Question: I'm developing a project in MVC 3 (CRUD)... I want to create a reservation for a tennis court...

So, when I type a "Start time" ("heure de debut" in French) I want to increase the "FinishTime" ("heure de fin" in French) dynamically... If it's a simple match increase by 1:00 and if not by 2:00...
I'm beginner in MvC3 so I have no idea how to do that... Of course, I'm not request that you make my work but the right method to do that and if it's possible an example...
'''
@using (Html.BeginForm()) {
@Html.ValidationSummary(true)
<fieldset>
<legend>Reservation</legend>
<div class="editor-label">
@Html.LabelFor(model => model.Date)
</div>
<div class="editor-field">
@Html.EditorFor(model => model.Date)
@Html.ValidationMessageFor(model => model.Date)
</div>
<div class="editor-label">
@Html.LabelFor(model => model.StartTime)
</div>
<div class="editor-field">
@Html.EditorFor(model => model.StartTime)
@Html.ValidationMessageFor(model => model.StartTime)
</div>
<div class="editor-label">
@Html.LabelFor(model => model.Simple)
</div>
<div class="editor-field">
@Html.EditorFor(model => model.Simple)
@Html.ValidationMessageFor(model => model.Simple)
</div>
<div class="editor-label">
@Html.LabelFor(model => model.FinishTime)
</div>
<div class="editor-fieldFinishTime">
@Html.DisplayFor(model => model.FinishTime)
@Html.ValidationMessageFor(model => model.FinishTime)
</div>
<div class="editor-label">
@Html.LabelFor(model => model.Customer.Name)
</div>
<div class="editor-field">
@Html.EditorFor(model => model.Customer.Name)
@Html.ValidationMessageFor(model => model.Customer.Name)
</div>
<div class="editor-label">
@Html.Label("Terrain Ndeg")
</div>
<div class="editor-field">
@Html.DropDownListFor(c=>c.TennisCourtID,ViewBag.TennisCourtID as SelectList)
</div>
<p>
<input type="submit" value="Create" />
</p>
</fieldset>
}
<div>
@Html.ActionLink("Back to List", "Index")
</div>
'''
I've forget to precise that all clubs can have different schedule...
Simple: 1:00
Double: 2:00
Simple: 1:30
Double: 2:30
So in my database's table TennisClub I have an attribute SimpleGameTime and DoubleGameTime... Sorry :(
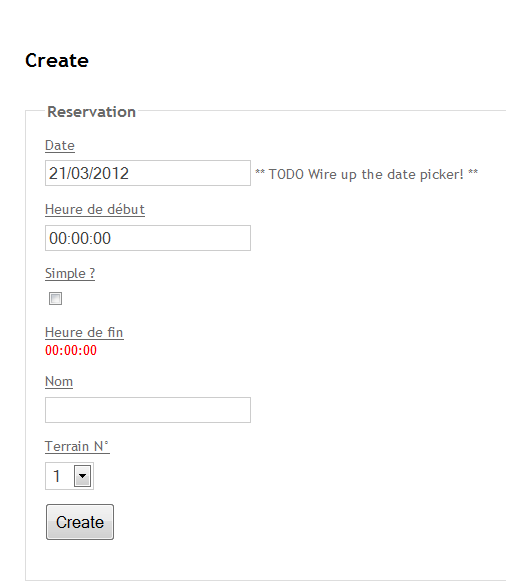
Answer: Bind to the 'change' event of the 'Input' for Start time (check its ID in rendered HTML):
'''
$("input#TheId").bind("onchange", onStartTimeChanged);
'''
Define a function to parse a time, see <URL> here on SO.
In the 'onStartTimeChanged' function get the check box state (update with correct jQuery selector for the control):
'''
var checked = $('input[type=checkbox]').is(':checked');
'''
Then simply add the parsed date with the proper offset and write that back to the End Time control using 'toLocaleTimeString()'.
I assumed you'll use JavaScript to perform calculations on client-side. If you prefer to do everything on server-side you have to add an AJAX-enabled method in your controller with the start time and the flag as parameters. In your 'onStartTimeChanged' function you have to call it and asynchronously update the end time when the function return. If there's a lot of logic (or it's not trivial) I prefer the server-side solution with AJAX.
For example (I didn't check the code so use it cum grano salis) to call a server-side method with POST (you have to pass parameters, as alternative you may use getJson with GET only but you have to work with routing):
'''
function ComputeEndTime(matchStartTime, isSimpleMatch) {
var url = '<%= Url.Action("ControllerName", "ComputeEndTime") %>';
$.post(url, { startTime: matchStartTime, isSimple: isSimpleMatch },
function(data) {
return data.endTime;
}
);
}
'''
And your server side function:
'''
[AcceptPost]
public ActionResult ComputeEndTime(string startTime, bool isSimple)
{
// Perform your calculations then convert to string
string calculatedEndTime = "";
return Json(new { endTime = calculatedEndTime });
}
'''